Question: I'm experiencing odd behavior while debugging my Java reflection homework in Eclipse.
I have 2 classes defined:
'''
public class OuterClass{
protected Person person;
public void aPerson(Integer age) {
person = new Person(age);
}
}
public class OuterDerivedClass extends OuterClass {
public class InnerClass extends OuterClass {
public void aPerson(Integer age) {
person = new Person(age);
}
}
}
'''
At some point in my program, I instantiated an InnerClass instance like so (using reflection as my program is supposed to work on class. Nested classes could be either static/non-static and public/private/protected):
'''
Class<?> outer_class = outer_instance.getClass();
Constructor<?> ctor = inner_class.getDeclaredConstructor(outer_class);
Object inner_instance = ctor.newInstance(outer_instance);
'''
Later on I invoked the OuterDerivedClass$InnerClass.aPerson method:
'''
method.invoke(inner_instance, parameter);
'''
For now, it seemed like all went OK: The inner_instance was created successfully, the correct aPerson method (the one in InnerClass) was invoked. BUT, later on my program, as I tried to access the person field from outer_instance, I figured out it was still NULL (though it was created in aPerson method).
While debugging in Eclipse, I found out this:

(PersonStoryDerivedTest == OuterDerivedClass in my question).
The id of this$0 is the same as the one I sent to the constructor (outer_instance). I couldn't figure out what is the second person field (the one that apparently was created by invoking aPerson). Isn't this field supposed to exist only in the nesting class? My intention was that the invocation of OuterDerivedClass$InnerClass.aPerson would change the person field in outer_instance (I thought this is the reason why it was sent to the Constructor in the first place).
Can someone please clarify these issues? Thanks!
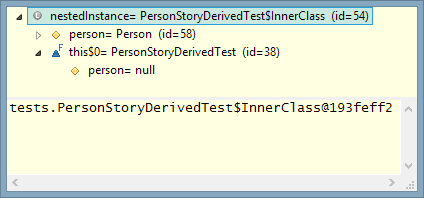
Answer: > I couldn't figure out what is the second person field
Well, since
'''
public class InnerClass extends OuterClass {
// ^^^^^^^^^^^^^^^^^^
'''
your 'InnerClass' also inherits its own 'person' field which is set by
'''
public void aPerson(Integer age) {
person = new Person(age);
}
'''
because 'person' refers to 'this.person' and 'this' inside this method represents instance of class where method was implemented (in InnerClass).
If you want your method to initialize 'OuterClass#person' field you need to refer to it via 'OuterDerivedClass.this.person', but this will leave uninitialized 'person' field of 'InnerClass'.
Other (simpler) option is not extending 'OuterClass' from 'InnerClass':
'''
public class InnerClass{
'''